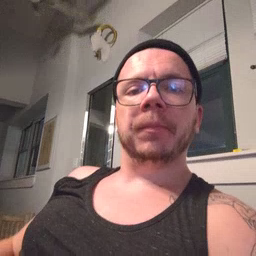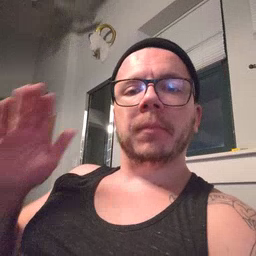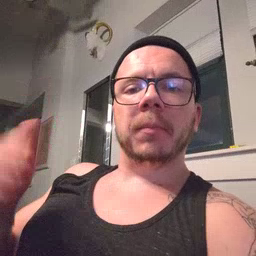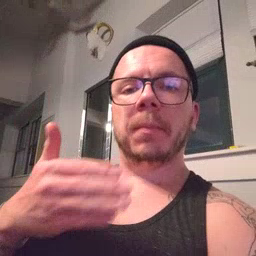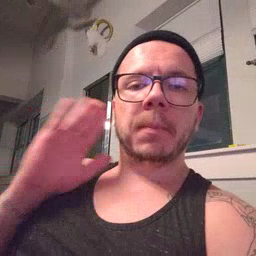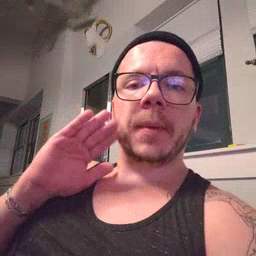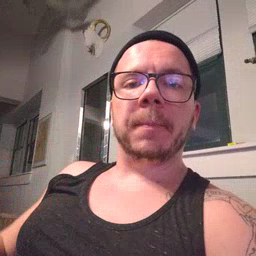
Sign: puppy